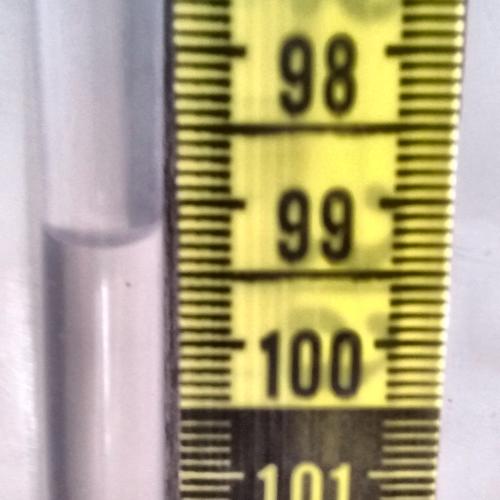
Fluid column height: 99.3 cm